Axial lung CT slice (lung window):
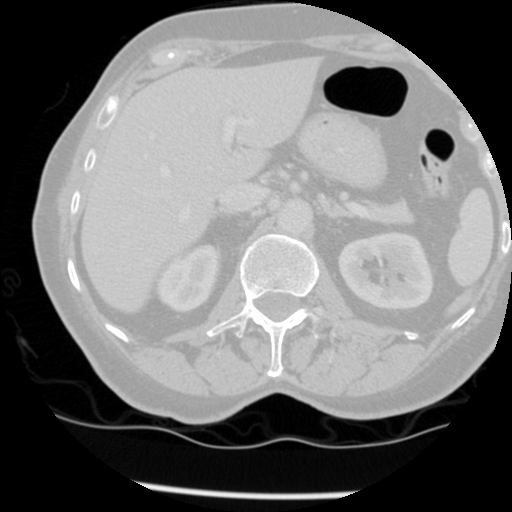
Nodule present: no